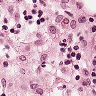
Metastatic tissue present: no